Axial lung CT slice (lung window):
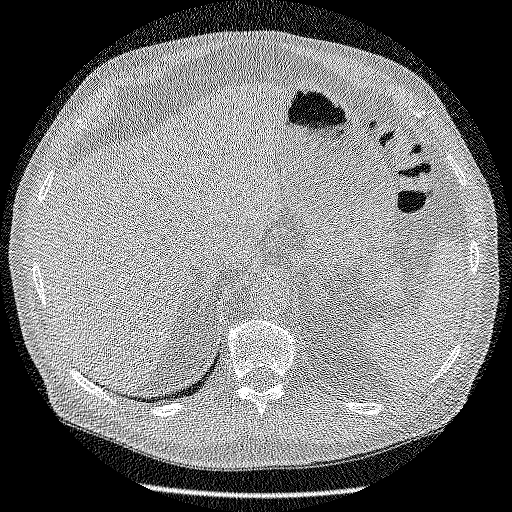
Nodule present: no